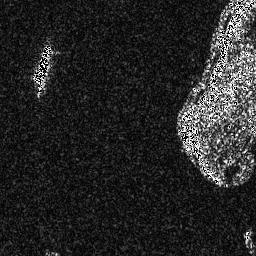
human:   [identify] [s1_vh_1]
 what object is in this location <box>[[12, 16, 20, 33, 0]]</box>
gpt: <ref>1 medium ship at the top left</ref>